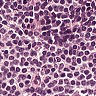
Metastatic tissue present: no